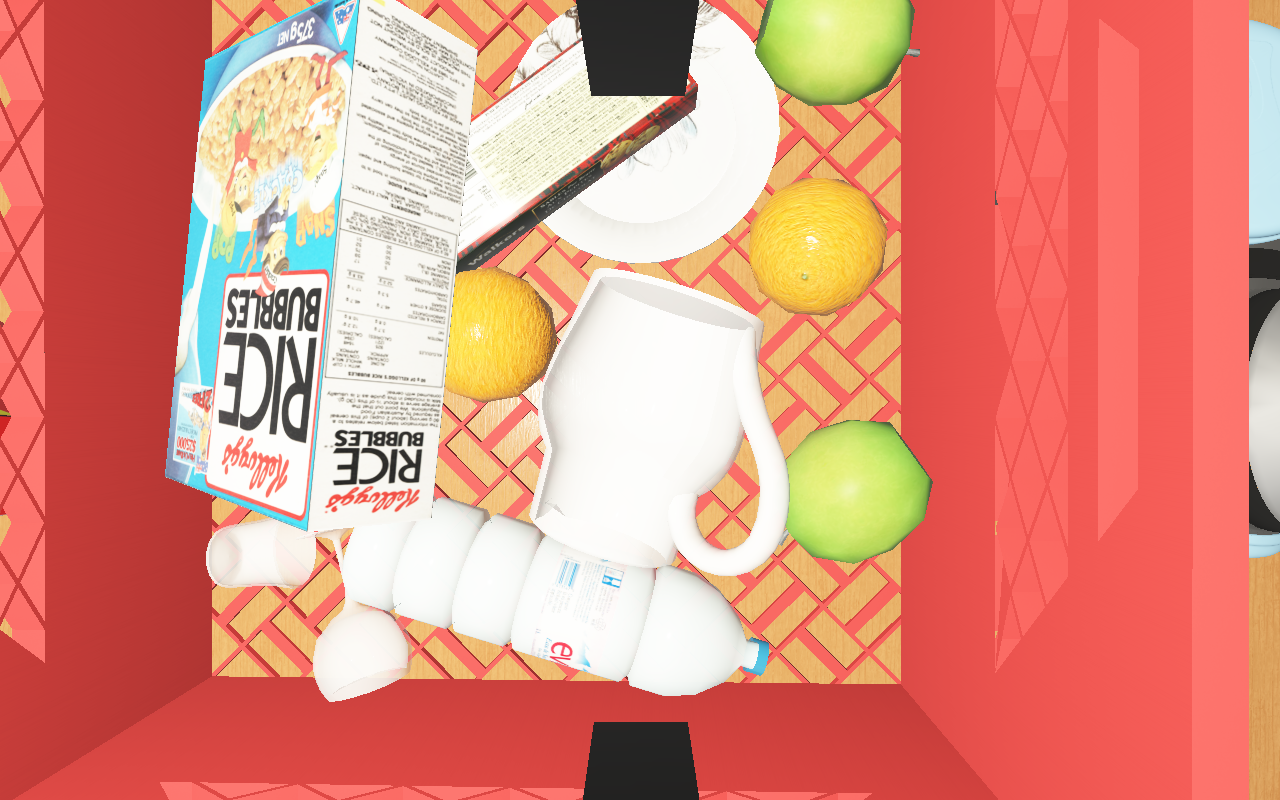
Objects in the scene:
carafe
water bottle
apple
apple
orange
orange
cereal box